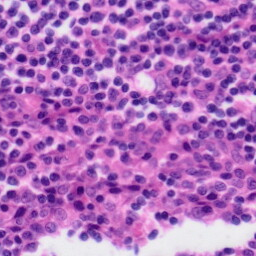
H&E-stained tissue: Tonsil